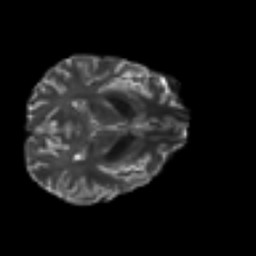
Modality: T2w
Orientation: axial
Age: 33
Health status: ill
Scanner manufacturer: philips
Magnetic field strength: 3 T
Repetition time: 9 s
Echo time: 0.127 s